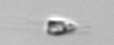
Label: Calciopappus